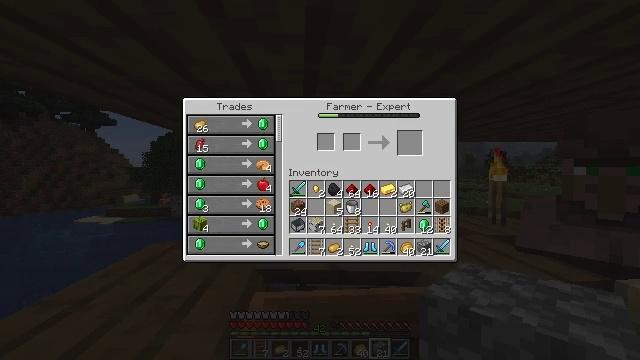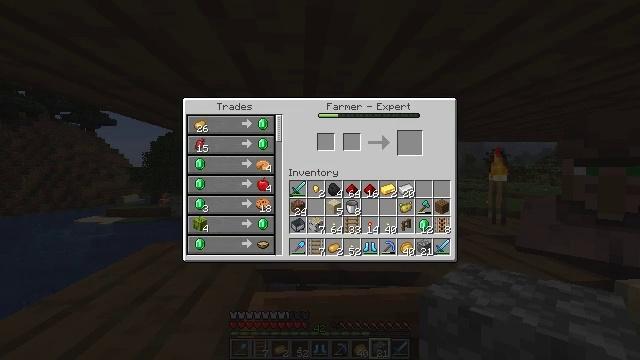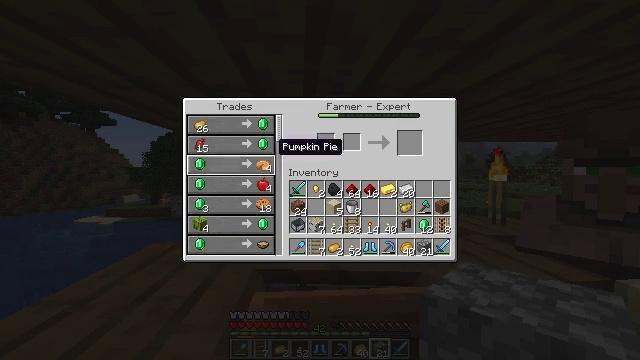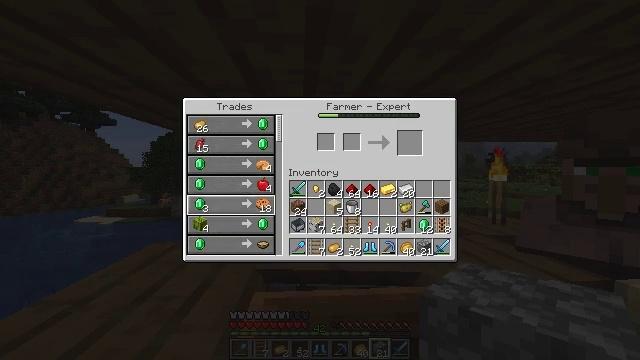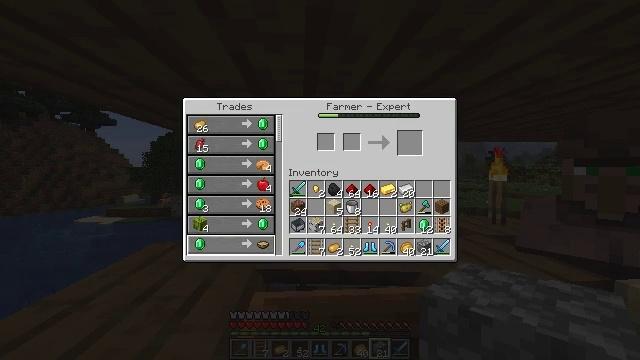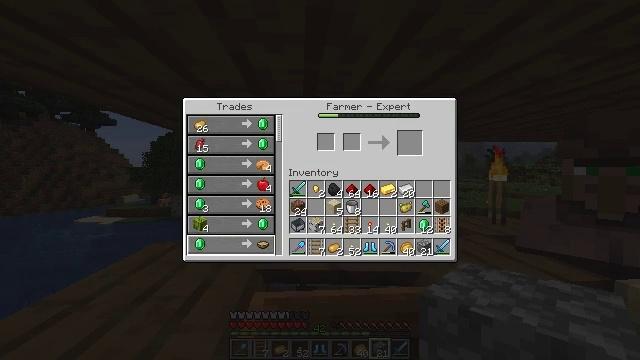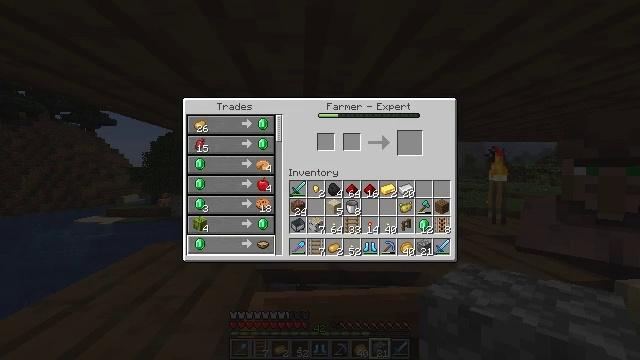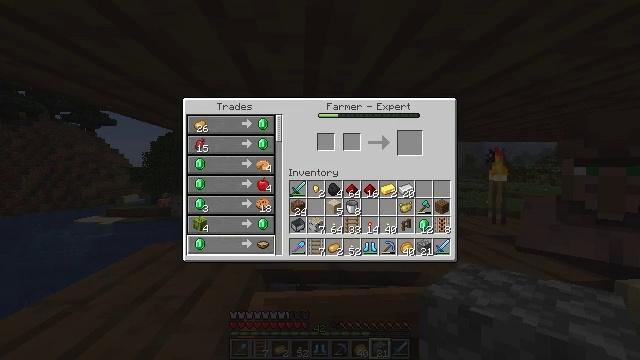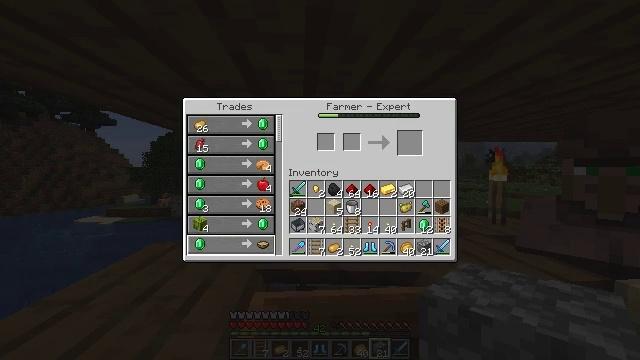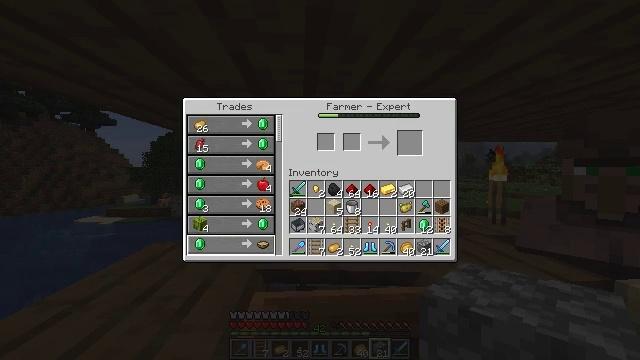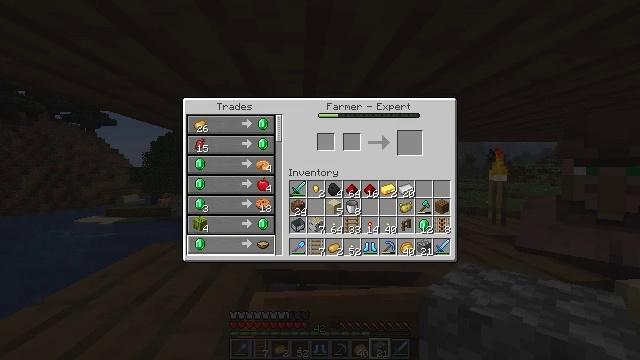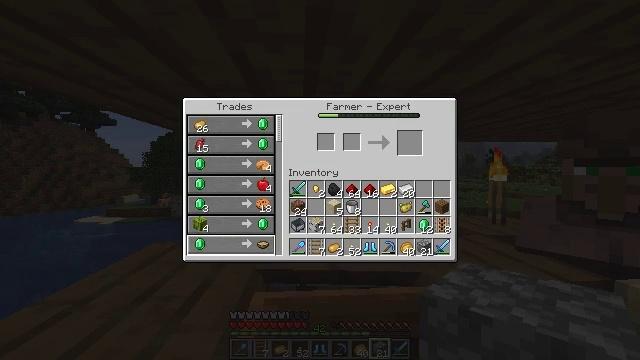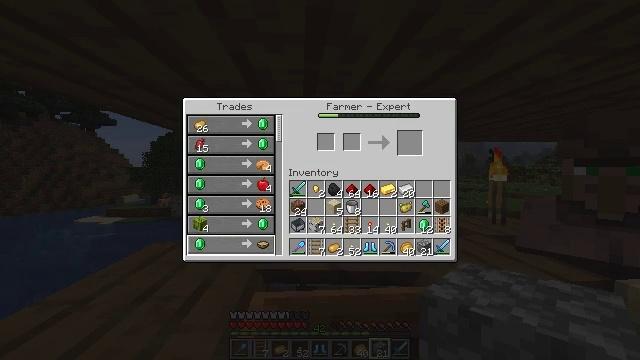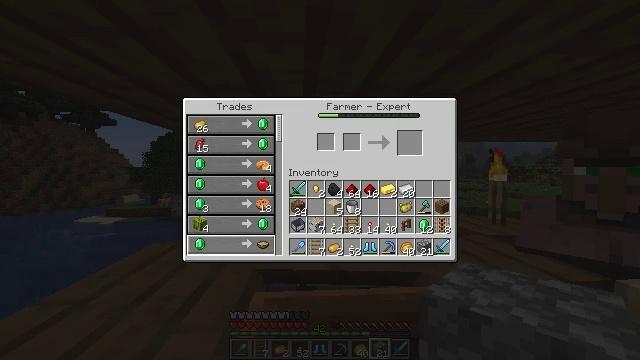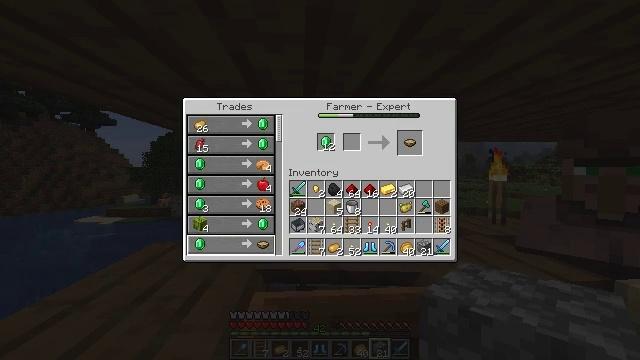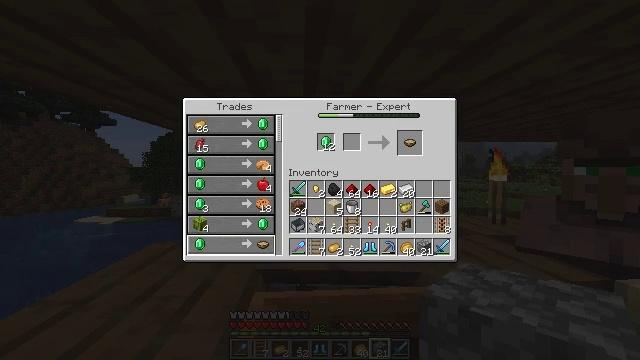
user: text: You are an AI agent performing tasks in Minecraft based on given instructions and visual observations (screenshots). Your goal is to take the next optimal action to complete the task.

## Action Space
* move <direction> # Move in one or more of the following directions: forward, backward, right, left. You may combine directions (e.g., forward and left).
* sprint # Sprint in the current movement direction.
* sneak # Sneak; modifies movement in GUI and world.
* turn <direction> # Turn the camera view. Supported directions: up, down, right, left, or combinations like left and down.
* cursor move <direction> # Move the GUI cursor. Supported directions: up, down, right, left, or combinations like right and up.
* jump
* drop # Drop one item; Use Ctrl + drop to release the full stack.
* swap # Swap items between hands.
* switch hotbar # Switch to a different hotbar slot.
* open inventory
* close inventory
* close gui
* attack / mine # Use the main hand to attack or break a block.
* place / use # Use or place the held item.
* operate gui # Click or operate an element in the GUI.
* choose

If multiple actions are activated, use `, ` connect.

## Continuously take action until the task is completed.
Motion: motion action
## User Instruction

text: Use the crafting table to craft a suspicious stew.
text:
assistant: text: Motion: no_op
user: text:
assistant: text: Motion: cursor move down
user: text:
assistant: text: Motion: cursor move left and down
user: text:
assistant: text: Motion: cursor move down
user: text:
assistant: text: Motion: no_op
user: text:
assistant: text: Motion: no_op
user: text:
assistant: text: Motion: sneak
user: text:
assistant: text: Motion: sneak
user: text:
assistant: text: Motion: sneak
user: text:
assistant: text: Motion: no_op
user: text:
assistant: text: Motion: no_op
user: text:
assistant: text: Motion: no_op
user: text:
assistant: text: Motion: no_op
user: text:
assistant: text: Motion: operate gui
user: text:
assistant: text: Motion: operate gui
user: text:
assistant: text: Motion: operate gui
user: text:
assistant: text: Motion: no_op
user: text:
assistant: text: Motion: cursor move right and up
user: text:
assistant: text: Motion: cursor move right and up
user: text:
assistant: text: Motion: cursor move right and up
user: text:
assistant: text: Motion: cursor move right and up
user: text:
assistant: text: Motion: cursor move up
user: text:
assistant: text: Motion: cursor move up
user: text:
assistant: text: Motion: sneak, cursor move up
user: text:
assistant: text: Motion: sneak, cursor move up
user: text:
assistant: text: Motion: sneak
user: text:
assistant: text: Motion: sneak
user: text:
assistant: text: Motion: sneak
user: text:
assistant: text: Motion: sneak
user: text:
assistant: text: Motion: sneak